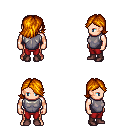
a pixel art fantasy rpg character, male body template, human, light skin, steel chest armor, red pants, dark blonde swoop hairstyle, maroon shoes, four views (front, back, left, right), 2x2 character sprite sheet, small pixel art, hard edges, no anti-aliasing